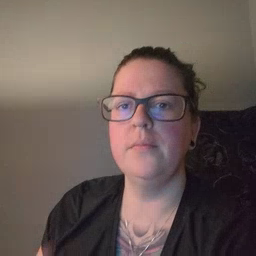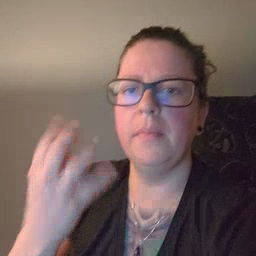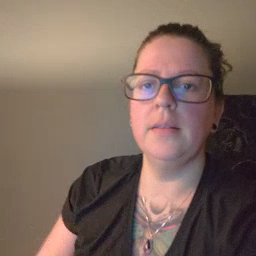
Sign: many